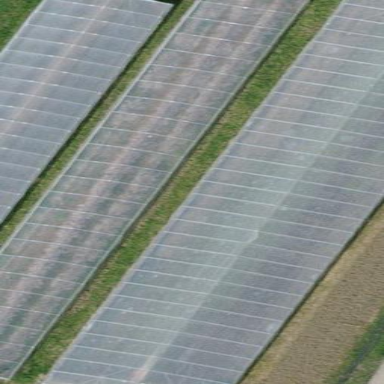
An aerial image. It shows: Greenhouse.